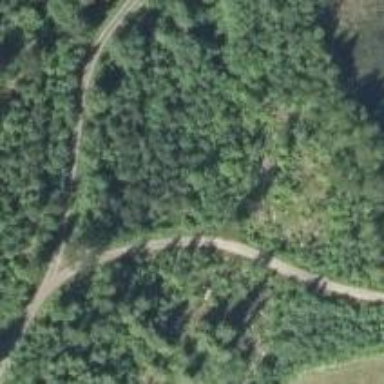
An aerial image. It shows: Unclassified road.